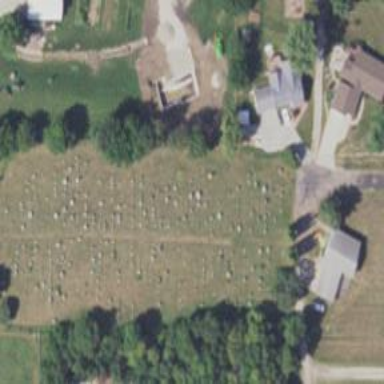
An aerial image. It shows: Cemetery.